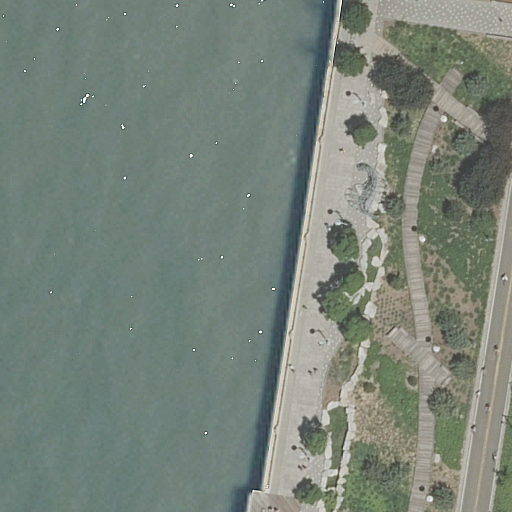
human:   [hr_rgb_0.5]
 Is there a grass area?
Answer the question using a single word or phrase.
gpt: yes

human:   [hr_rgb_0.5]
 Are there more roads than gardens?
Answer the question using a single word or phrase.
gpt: yes

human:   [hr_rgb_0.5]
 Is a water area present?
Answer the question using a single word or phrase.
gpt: yes

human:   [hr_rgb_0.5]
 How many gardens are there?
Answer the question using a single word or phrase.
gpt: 1

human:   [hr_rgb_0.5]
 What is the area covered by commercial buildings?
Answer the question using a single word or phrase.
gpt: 0m2

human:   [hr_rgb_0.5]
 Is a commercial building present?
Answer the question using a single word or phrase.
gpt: no

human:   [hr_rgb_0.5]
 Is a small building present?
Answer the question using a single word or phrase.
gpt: no

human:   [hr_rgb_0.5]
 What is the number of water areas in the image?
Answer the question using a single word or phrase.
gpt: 1

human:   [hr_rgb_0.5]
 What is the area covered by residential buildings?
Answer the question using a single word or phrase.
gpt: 0m2

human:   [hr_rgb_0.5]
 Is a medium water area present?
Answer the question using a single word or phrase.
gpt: no

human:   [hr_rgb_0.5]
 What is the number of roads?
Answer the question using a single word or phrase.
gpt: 6

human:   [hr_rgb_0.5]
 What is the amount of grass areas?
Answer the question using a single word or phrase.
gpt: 1

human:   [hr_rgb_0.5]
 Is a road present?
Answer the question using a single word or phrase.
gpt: yes

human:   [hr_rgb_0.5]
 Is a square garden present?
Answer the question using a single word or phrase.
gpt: no

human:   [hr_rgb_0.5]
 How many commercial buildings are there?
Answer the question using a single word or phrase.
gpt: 0

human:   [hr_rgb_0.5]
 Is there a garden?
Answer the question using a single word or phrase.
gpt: yes

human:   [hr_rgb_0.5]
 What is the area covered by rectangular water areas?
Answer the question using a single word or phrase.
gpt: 6226m2

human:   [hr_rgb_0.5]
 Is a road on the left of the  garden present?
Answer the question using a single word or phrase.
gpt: yes

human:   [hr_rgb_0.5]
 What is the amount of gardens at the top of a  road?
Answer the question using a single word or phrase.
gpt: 0

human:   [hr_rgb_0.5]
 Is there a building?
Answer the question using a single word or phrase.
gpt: no

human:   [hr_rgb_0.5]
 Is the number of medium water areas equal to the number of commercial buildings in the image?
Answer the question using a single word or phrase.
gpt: yes

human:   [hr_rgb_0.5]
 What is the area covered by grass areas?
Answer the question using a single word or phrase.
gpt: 51m2

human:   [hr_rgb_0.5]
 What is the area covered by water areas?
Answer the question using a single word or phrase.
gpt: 6226m2

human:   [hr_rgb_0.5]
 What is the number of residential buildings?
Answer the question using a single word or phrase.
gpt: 0

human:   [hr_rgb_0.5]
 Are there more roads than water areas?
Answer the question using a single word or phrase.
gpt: yes

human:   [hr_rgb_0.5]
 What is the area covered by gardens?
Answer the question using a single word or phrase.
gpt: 2642m2

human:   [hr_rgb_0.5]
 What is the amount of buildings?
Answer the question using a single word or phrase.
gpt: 0

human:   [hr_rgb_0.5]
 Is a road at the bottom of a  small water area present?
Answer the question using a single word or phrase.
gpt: no

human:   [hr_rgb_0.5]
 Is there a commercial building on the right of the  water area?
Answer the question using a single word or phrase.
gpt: no

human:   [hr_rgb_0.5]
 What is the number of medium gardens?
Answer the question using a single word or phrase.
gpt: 0

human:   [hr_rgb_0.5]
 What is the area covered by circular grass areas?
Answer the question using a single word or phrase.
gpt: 0m2

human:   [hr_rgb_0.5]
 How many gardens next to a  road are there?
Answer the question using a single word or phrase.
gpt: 1

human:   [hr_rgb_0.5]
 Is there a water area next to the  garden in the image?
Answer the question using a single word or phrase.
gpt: yes

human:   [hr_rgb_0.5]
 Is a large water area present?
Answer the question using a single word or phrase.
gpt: yes

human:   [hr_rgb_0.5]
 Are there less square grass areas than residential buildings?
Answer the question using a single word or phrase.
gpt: no

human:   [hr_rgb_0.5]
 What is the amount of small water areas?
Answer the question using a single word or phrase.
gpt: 0

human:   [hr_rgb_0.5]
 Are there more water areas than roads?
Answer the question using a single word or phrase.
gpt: no

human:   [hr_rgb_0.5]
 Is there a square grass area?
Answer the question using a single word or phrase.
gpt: no

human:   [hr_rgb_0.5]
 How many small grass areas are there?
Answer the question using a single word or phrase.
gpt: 1

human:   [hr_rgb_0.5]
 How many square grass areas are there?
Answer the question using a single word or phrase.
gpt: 0

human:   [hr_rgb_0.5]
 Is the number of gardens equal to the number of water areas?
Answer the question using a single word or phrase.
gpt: yes

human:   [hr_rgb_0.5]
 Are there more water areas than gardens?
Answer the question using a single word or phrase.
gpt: no

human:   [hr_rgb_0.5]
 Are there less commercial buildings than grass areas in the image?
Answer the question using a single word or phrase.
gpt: yes

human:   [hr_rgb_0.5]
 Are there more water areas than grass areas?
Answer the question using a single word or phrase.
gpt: no

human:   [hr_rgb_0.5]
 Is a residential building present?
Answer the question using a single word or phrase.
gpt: no

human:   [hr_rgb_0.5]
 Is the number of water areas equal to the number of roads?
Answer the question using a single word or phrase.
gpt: no

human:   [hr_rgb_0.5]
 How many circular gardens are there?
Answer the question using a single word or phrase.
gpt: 0

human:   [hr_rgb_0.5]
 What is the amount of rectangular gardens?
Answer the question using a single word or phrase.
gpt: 0

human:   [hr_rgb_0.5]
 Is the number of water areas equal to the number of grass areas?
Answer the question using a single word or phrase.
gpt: yes

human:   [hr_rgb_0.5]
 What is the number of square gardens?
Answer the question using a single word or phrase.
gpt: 0

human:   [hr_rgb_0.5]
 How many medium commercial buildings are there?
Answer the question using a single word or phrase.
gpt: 0

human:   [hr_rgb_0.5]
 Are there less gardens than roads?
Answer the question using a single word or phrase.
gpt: yes

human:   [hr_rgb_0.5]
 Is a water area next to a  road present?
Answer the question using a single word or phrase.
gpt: yes

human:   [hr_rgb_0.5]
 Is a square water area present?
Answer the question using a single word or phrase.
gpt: no

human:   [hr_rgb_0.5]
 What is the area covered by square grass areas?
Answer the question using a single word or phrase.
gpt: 0m2

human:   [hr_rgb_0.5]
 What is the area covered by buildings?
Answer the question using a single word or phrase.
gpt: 0m2

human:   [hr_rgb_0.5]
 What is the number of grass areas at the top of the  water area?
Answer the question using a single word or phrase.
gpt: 0

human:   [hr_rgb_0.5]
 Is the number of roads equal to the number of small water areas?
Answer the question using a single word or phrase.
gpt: no

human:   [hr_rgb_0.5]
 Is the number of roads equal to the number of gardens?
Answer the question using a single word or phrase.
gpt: no

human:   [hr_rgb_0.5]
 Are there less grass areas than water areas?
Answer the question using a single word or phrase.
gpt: no

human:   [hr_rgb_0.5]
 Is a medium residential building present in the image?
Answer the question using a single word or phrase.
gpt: no

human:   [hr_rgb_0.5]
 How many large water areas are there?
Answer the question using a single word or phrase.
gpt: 1

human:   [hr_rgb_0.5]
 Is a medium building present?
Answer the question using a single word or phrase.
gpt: no

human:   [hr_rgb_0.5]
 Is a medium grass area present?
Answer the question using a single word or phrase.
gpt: no